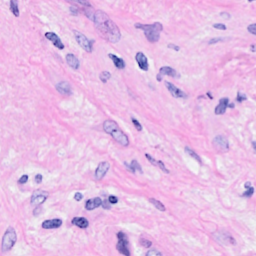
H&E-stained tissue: Breast